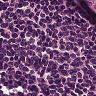
Metastatic tissue present: no